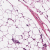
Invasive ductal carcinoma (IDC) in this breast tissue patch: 0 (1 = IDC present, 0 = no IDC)